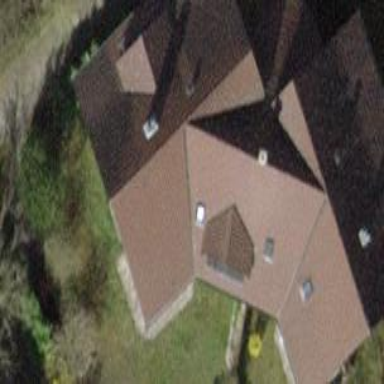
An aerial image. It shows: Gabled roof apartments building.